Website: bh-photo
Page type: cross-sells
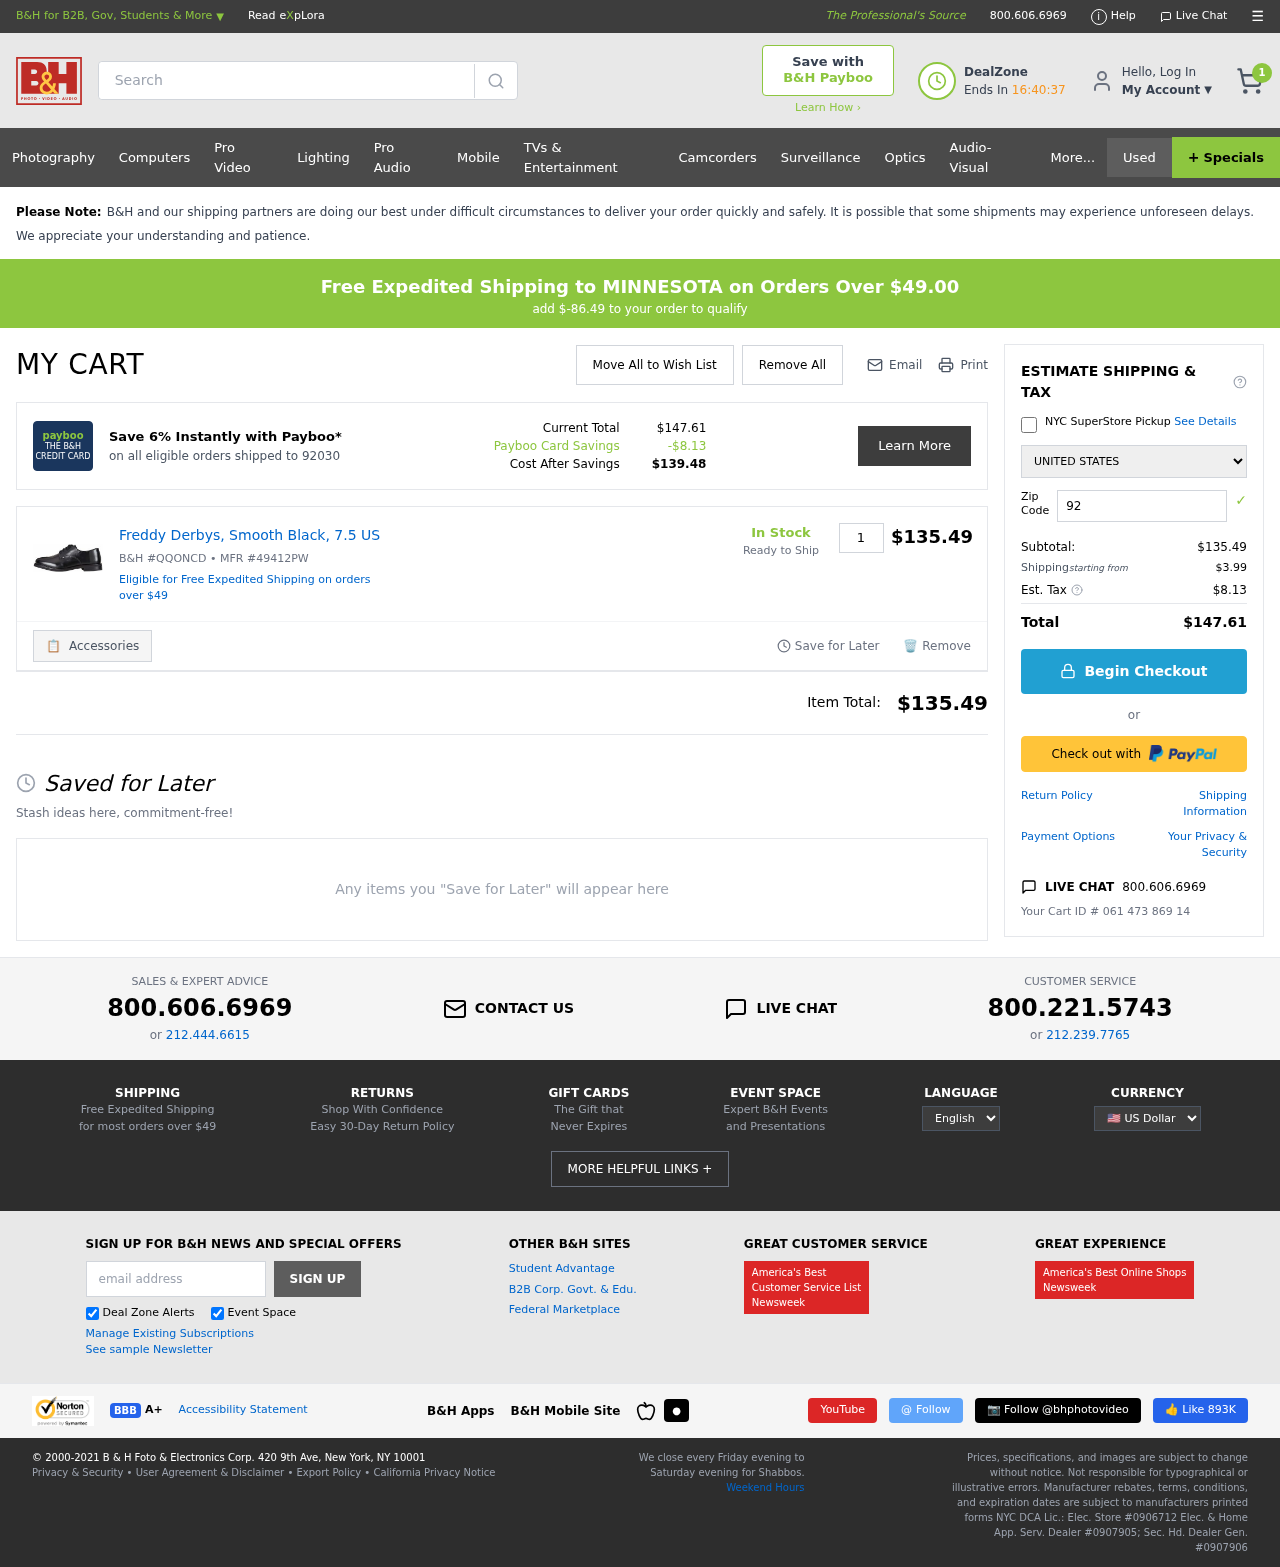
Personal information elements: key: PII_COUNTRY
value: United States
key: PII_POSTCODE
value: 92030
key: PII_STATE
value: MINNESOTA
Product elements: key: PRODUCT1_NAME
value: Freddy Derbys, Smooth Black, 7.5 US
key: PRODUCT1_PRICE
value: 135.49
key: PRODUCT1_QUANTITY
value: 1
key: PRODUCT1_SKU
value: B&H #QQONCD
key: PRODUCT1_MFR
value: MFR #49412PW
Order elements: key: ORDER_NUM_ITEMS
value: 1
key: SHIPPING_THRESHOLD_REMAINING
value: $-86.49
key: ORDER_TOTAL
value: $147.61
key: ORDER_SUBTOTAL
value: $135.49
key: ORDER_SHIPPING_COST
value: $3.99
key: ORDER_TAX
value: $8.13
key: ORDER_ID
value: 061 473 869 14
Search elements: key: HEADER_SEARCH
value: Search
Other elements: key: PAYBOO_SAVINGS
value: -$8.13
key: COST_AFTER_SAVINGS
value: $139.48